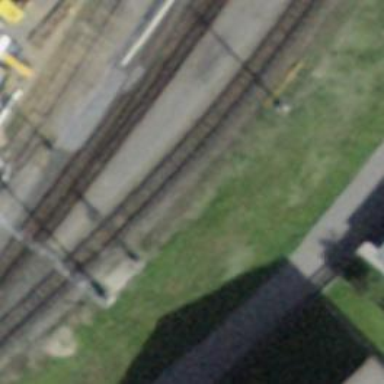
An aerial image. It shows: Railway signal.